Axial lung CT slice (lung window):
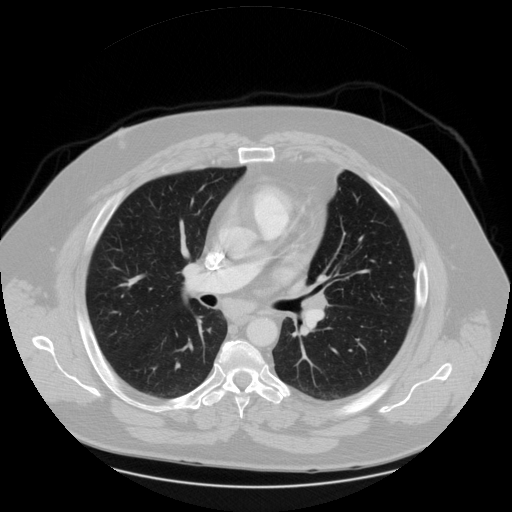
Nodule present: no